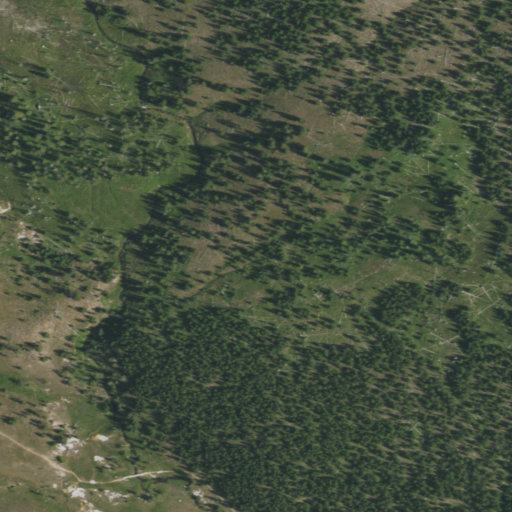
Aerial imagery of depression(s) in Wyoming named Heart Lake Geyser Basin containing shrub, woody wetlands, herbaceous wetlands, and evergreen forest